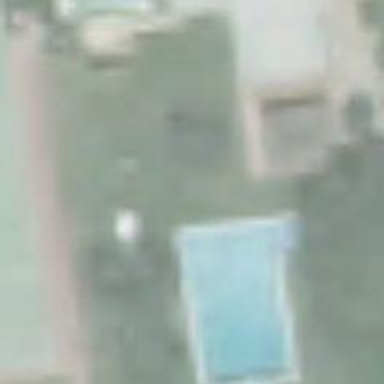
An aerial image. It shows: Swimming pool located in leisure land.